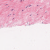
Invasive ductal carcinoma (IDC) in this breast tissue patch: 0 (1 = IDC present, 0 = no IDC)